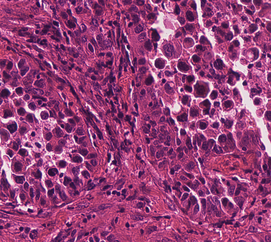
Tumor epithelial tissue: yes
Tumor-associated stroma tissue: yes
Normal tissue: no